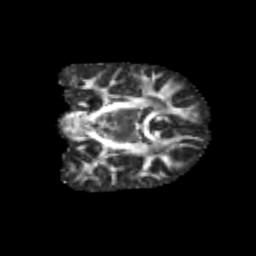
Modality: FA
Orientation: coronal
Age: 11
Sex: male
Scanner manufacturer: siemens
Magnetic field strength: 3 T
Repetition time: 3.8 s
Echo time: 0.07 s